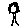
Label: tree